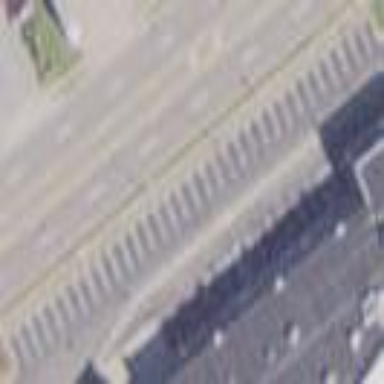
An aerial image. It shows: Parking area with surface.